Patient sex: F
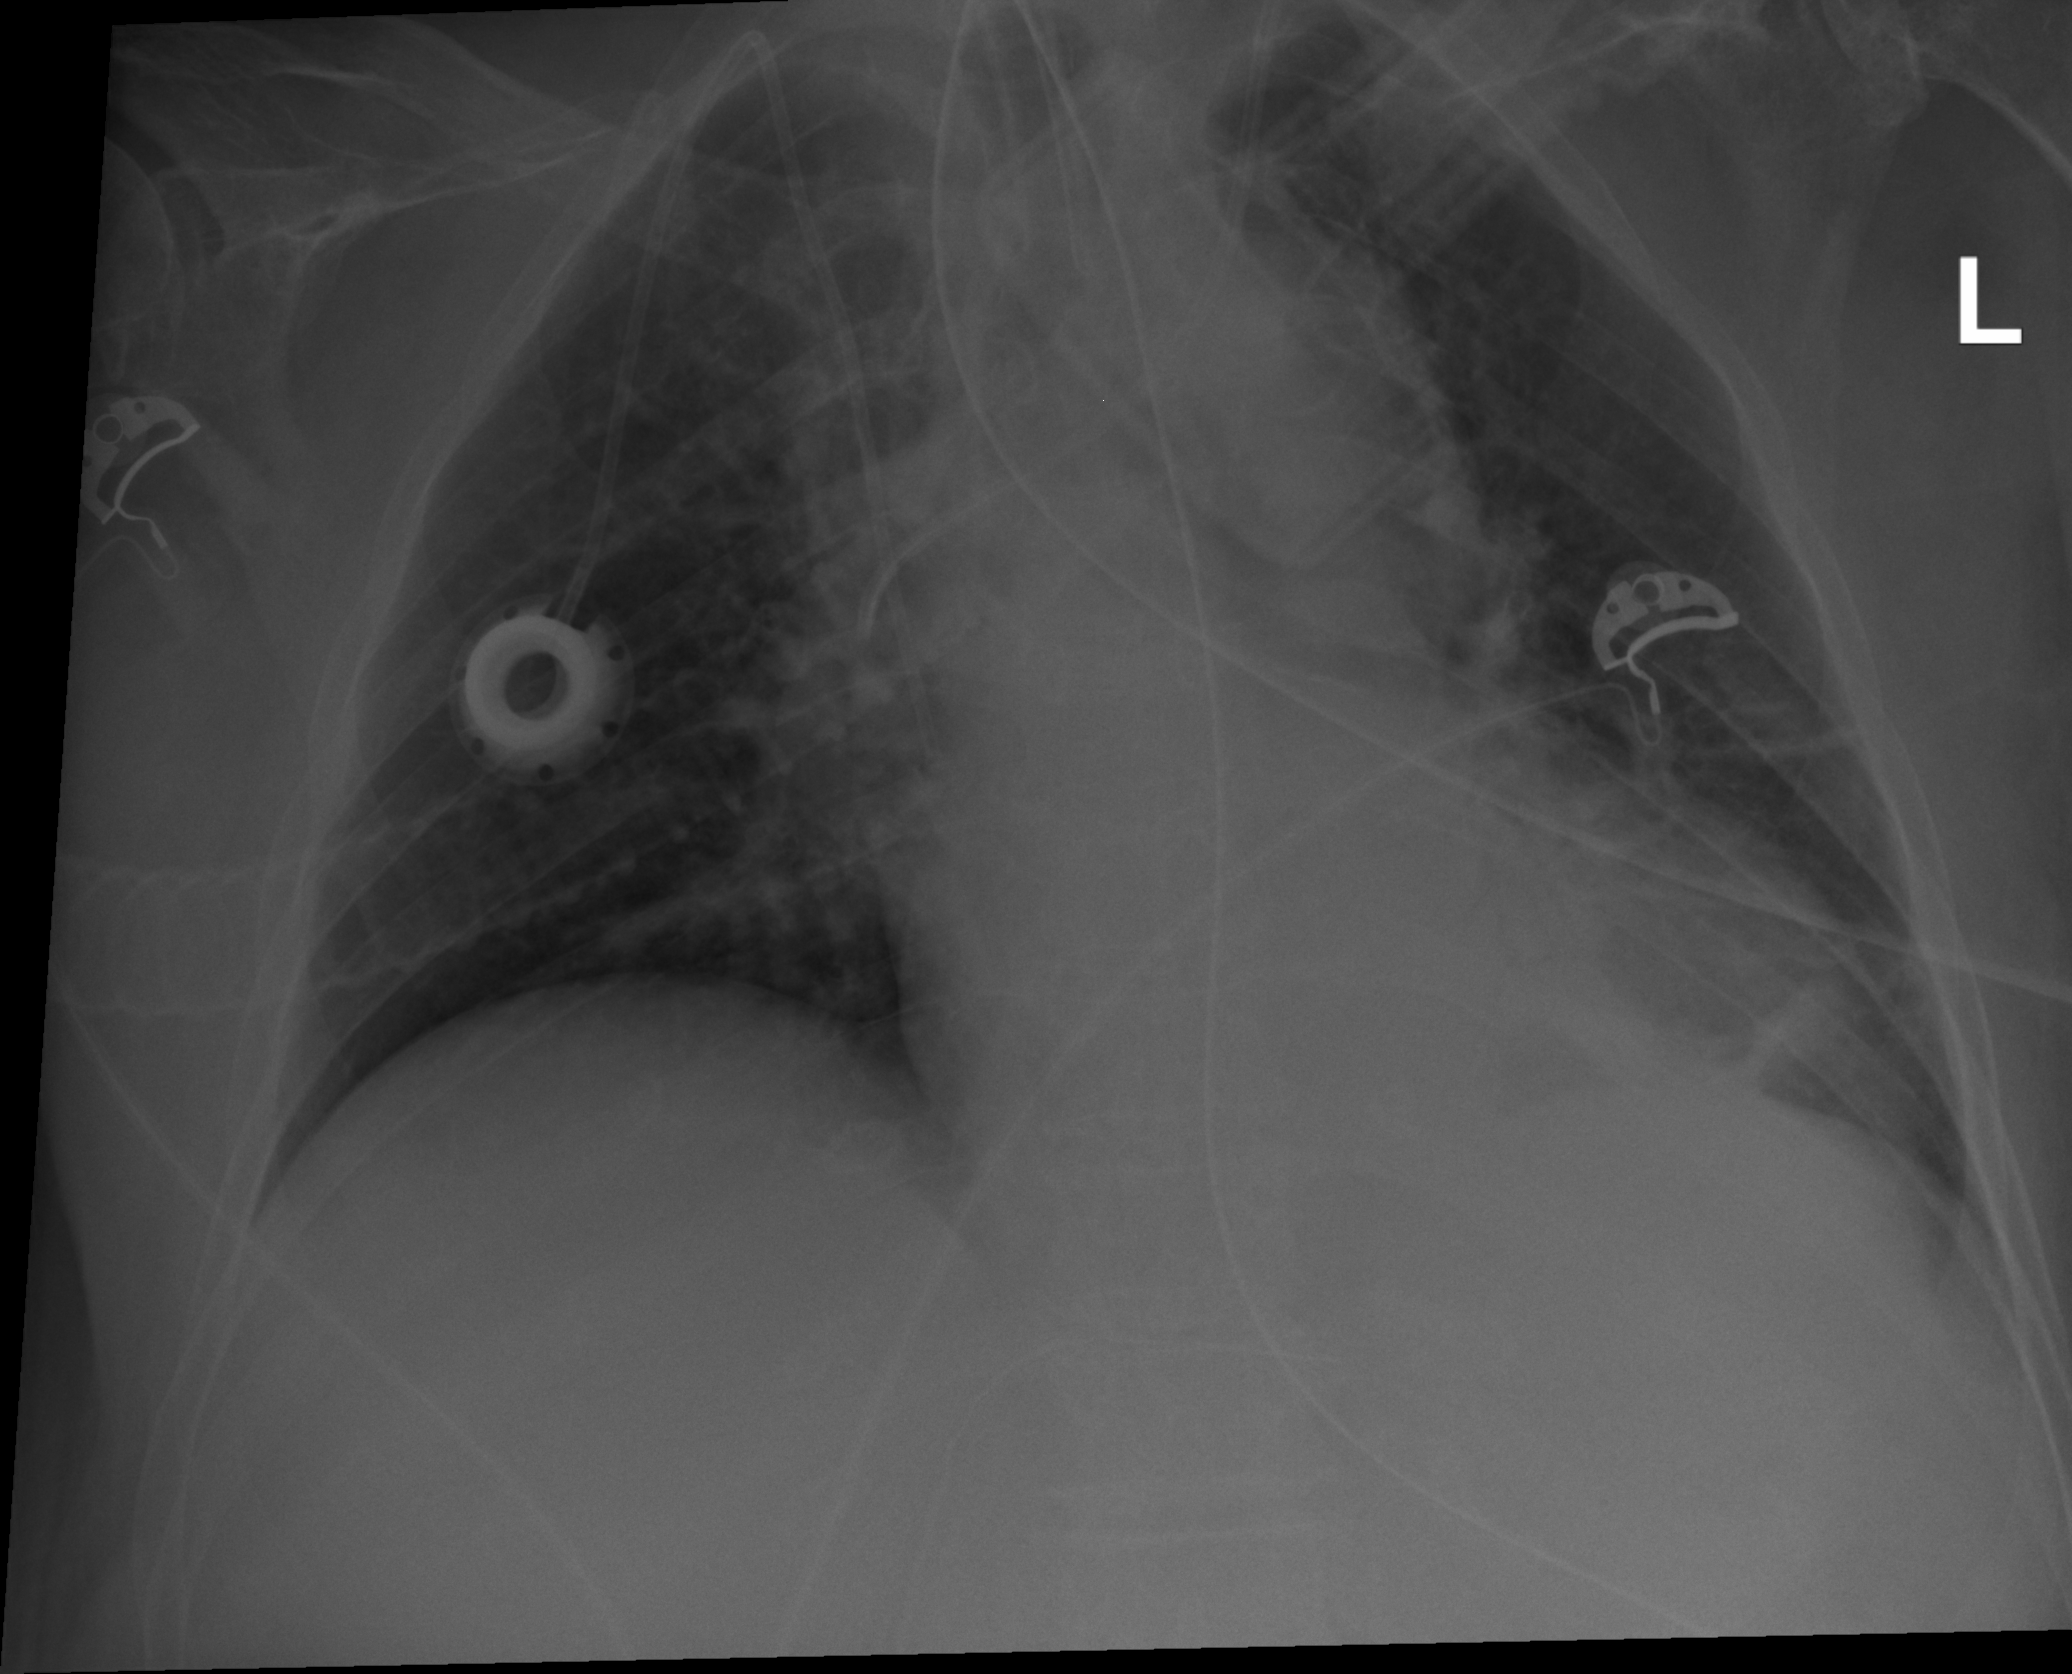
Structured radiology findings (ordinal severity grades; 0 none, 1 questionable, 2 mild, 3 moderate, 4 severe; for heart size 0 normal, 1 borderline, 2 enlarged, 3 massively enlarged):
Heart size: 1
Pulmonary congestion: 0
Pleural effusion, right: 0
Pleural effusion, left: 1
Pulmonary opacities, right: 0
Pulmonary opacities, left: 0
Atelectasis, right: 0
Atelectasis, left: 2